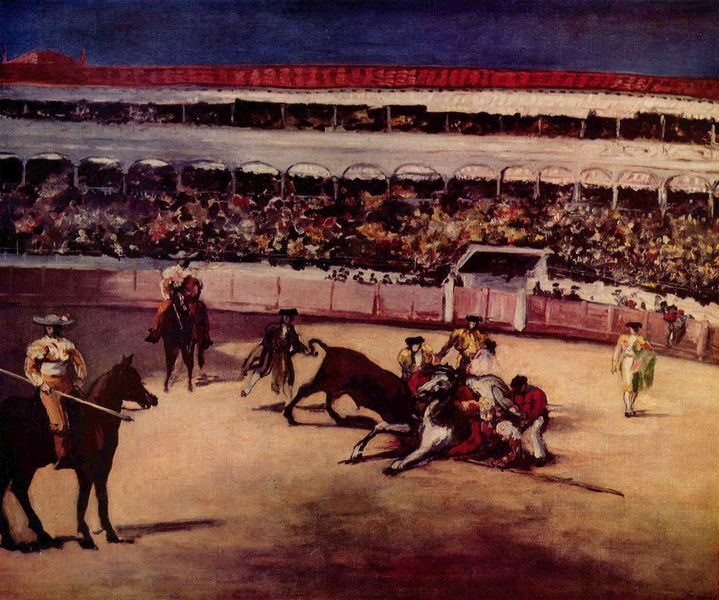
Titel: Stierkampf
Künstler: Édouard Manet
Standort: Paris
Institution: Collection Baronesse Goldschmidt-Rothschild
Schlagwörter: angriff, blau, gemälde, himmel, kampf, kämpfer, mann, schatten, weiß, gelb, grün, menschen, ocker, sand, stadt, abend, braun, bunt, grau, hell, hut, hüte, köpfe, licht, männer, nacht, schwarz, ölbild, dach, gebäude, rot, tier, tiere, tuch, beige, leute, masse, menge, mütze, mützen, stehen, tod, tot, öl, erde, feld, boden, gold, tücher, publikum, theater, rosa, kreis, pferd, pferde, reiter, rund, reiten, sattel, schwanz, spanien, farbig, bogen, tribüne, zuschauer, dächer, ziegel, violett, rind, rundbogen, ölgemälde, schlacht, lanze, sport, portrait, manet, tor, arena, halle, ränge, unscharf, bögen, eingang, blut, rinder, spanisch, balustrade, verletzt, waffe, auflauf, menschenmasse, volk, dreispitz, menschenmenge, schimmel, arkaden, manege, halbrund, tracht, tore, stierkampf, picasso, anblick, sturz, unfall, schreiten, ehre, kostüme, lanzen, speer, speere, jubel, verletzung, mort, ochse, ochsen, stier, stiere, spektakel, gestürzt, ciel, gefallen, cheval, antique, rondell, stadion, dach rot, brot und spiele, bande, massen, spiess, einlass, helfer, zu pferd, torero, gens, südamerika, pablo picasso, marche, beritten, matador, sandplatz, stierkämpfer, torrero, torro, sensation, event, ferde, bleau, lamze, abseita, am boden, angegriffen, blutend, correro, gnadenstoß, picadores, pikanier, pikaniere, rössser, stierkamp, stierkampfarena, toreros, volkssport, picador, urkraft, image, torreador, toreador, matadore, équitation, paniteur, muleta